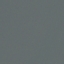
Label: SeaLake